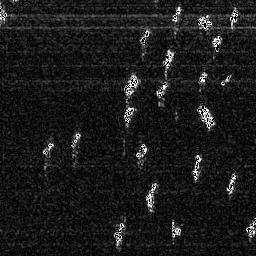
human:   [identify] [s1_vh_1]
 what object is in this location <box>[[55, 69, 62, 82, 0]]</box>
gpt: <ref>1 medium ship at the bottom</ref>

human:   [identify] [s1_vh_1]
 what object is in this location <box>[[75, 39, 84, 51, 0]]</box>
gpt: <ref>1 medium ship at the right</ref>